Question: I added a vertex shader to <URL>:
'''
void main()
{
gl_Position = ftransform();
}
'''
then I get this image:

What am I doing wrong here?
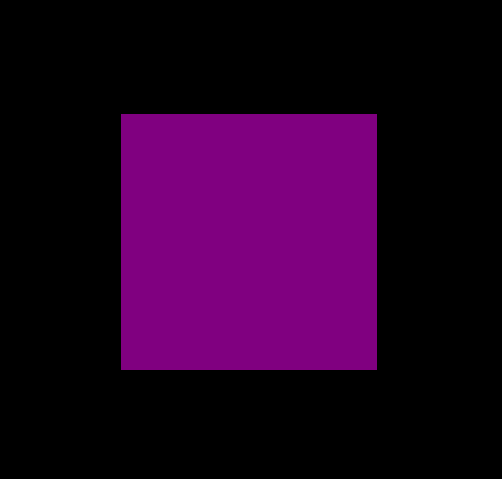
Answer: For texture mapping using a vertex shader you will also need to pass the texture coordinates as well as the vertex positions to the fragment shader. Examples, including the one below, can be found <URL>
'''
void main()
{
// Transforming The Vertex
gl_Position = gl_ModelViewProjectionMatrix * gl_Vertex;
// Passing The Texture Coordinate Of Texture Unit 0 To The Fragment Shader
texture_coordinate = vec2(gl_MultiTexCoord0);
}
'''